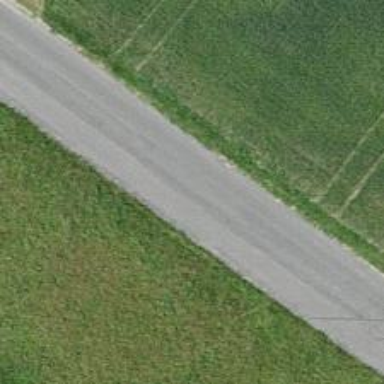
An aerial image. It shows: Unclassified road with asphalt surface.